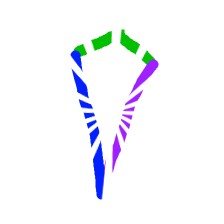
Shape: kite